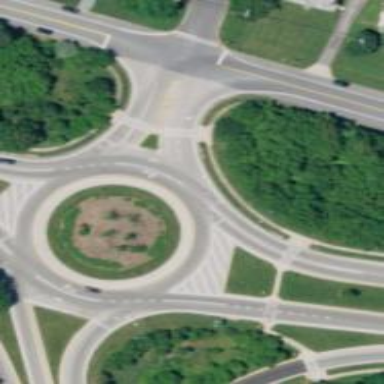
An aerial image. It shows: Primary highway with roundabout junction. The road is expressway.